Field crop: maize
Growth stage: 2
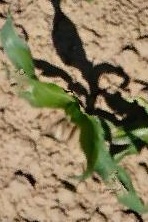
Species: maize